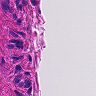
Metastatic tissue present: no